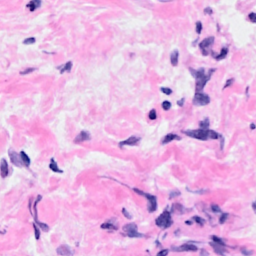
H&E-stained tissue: Breast